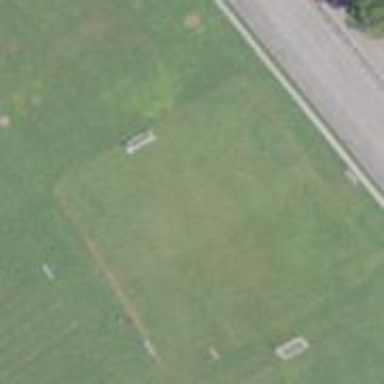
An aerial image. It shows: Soccer pitch for leisureland activities.